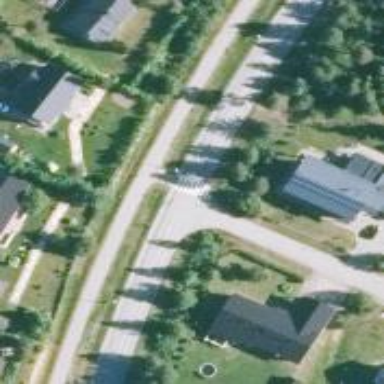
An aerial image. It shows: Asphalt cycleway.